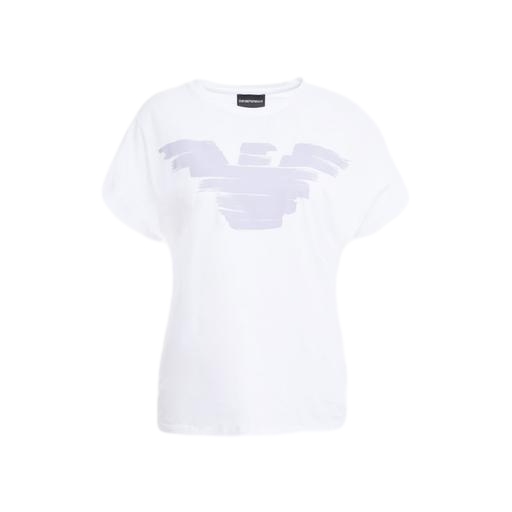
white eagle-print t-shirt, batwing t-shirt, white logo graphic tee, white background